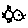
Label: bird